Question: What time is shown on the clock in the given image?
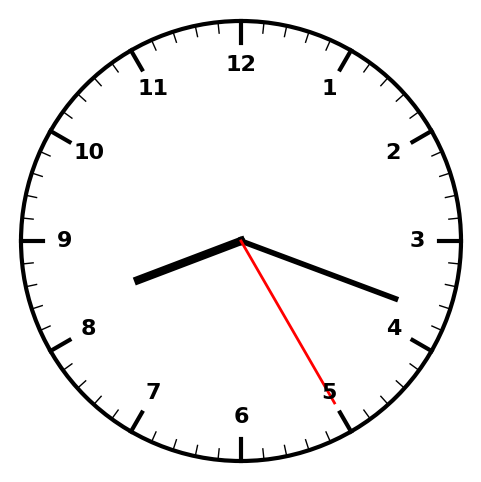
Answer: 08:18:25